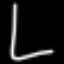
Label: hourglass